Field crop: tomato
Growth stage: 1
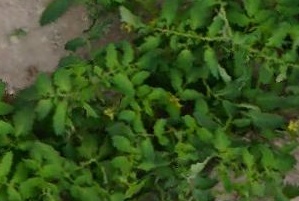
Species: tomato